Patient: sex M, age 72
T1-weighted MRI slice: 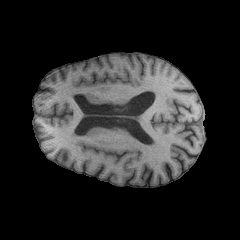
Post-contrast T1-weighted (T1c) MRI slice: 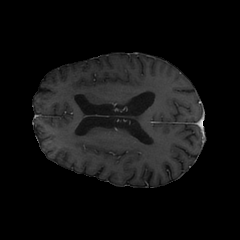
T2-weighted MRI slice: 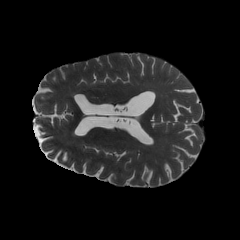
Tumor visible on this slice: no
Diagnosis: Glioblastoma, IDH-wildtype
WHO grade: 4